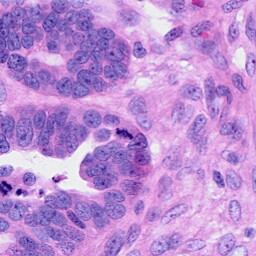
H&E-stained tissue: Ovarian